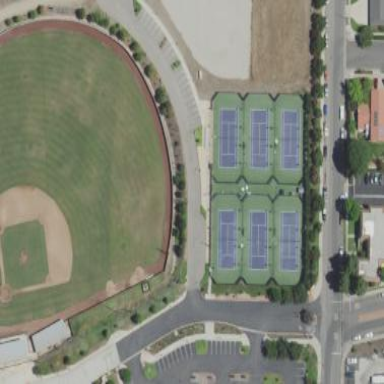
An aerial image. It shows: Baseball pitch for leisure and sports activities.